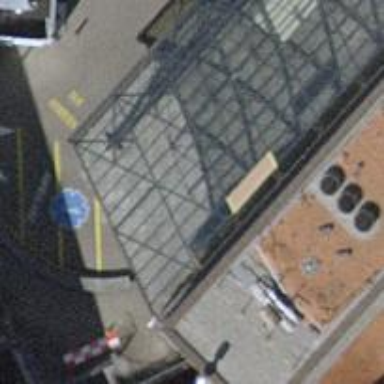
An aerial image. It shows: Entrance designated for emergency wards.